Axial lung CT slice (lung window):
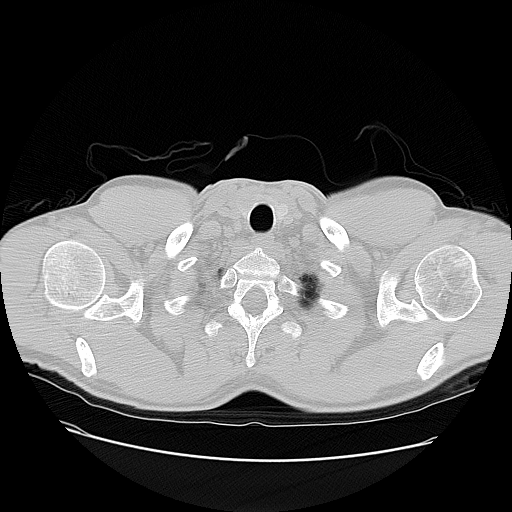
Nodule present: no